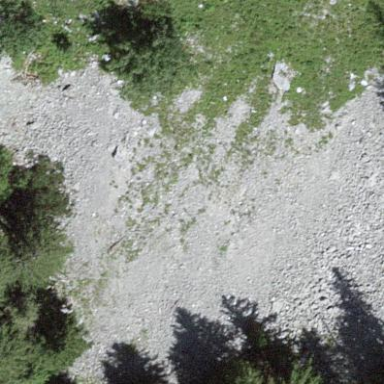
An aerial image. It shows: Scree landscape.